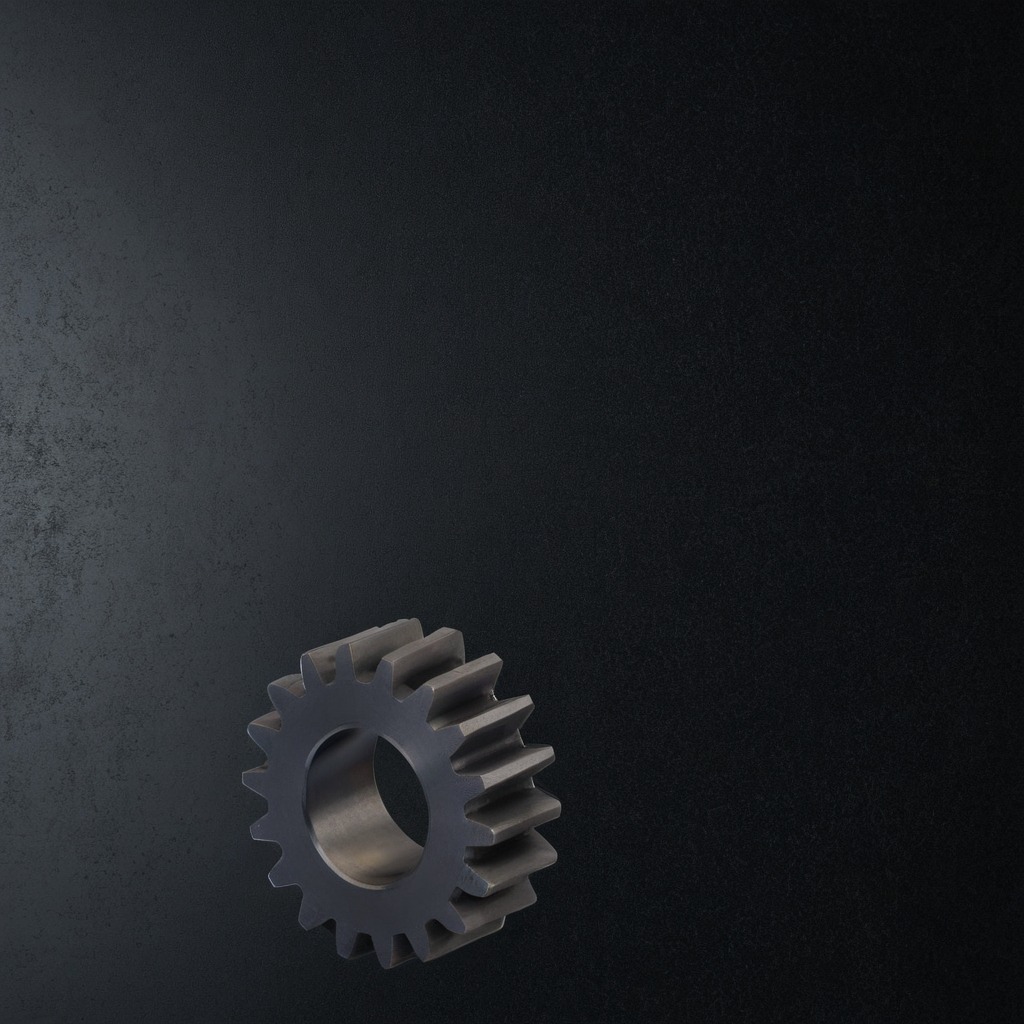
A steel gear with teeth lies on the clean granite tabletop.